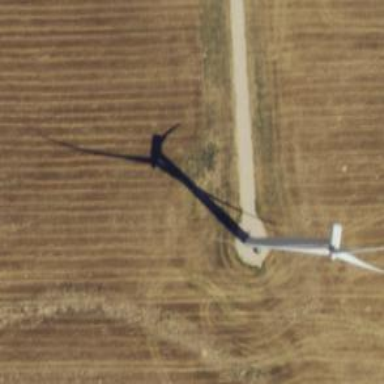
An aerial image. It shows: Wind generator using horizontal axis wind turbines.